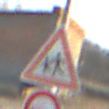
Verkehrszeichen: KinderRechts
Zusatzzeichen unten: Ueberholverbot
Umgebung: Outdoor, Suburban
Tageszeit: MorningAfternoon
Wetter: PartlyCloudy
Licht: Natural
Jahreszeit: NotSpecified
Kontrast: HighContrast